Interaction volume radius: 10 \u00c5
Interaction volume height: 20 \u00c5
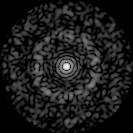
Disorder parameter: 0.8284